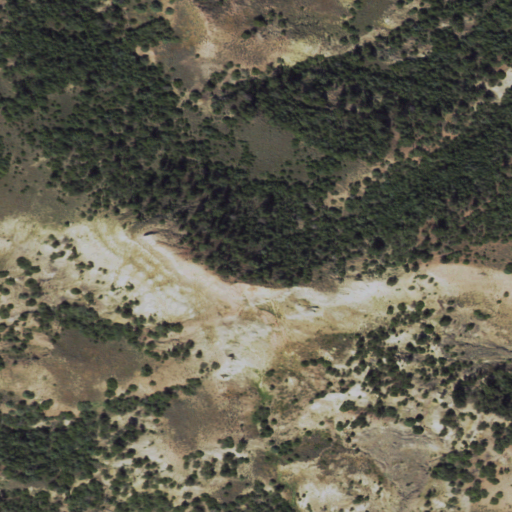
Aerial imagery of mountains in Wyoming named Red Hills containing evergreen forest, shrub, and grassland